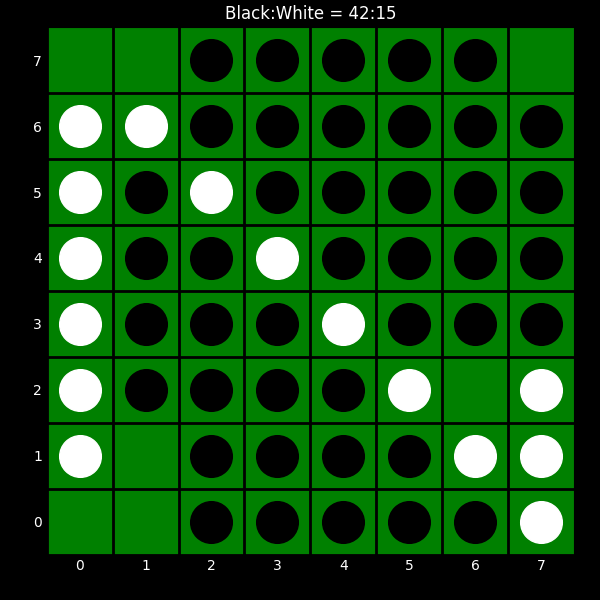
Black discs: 42
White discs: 15